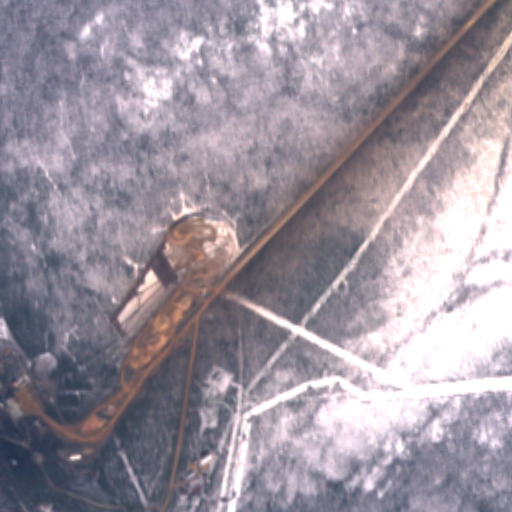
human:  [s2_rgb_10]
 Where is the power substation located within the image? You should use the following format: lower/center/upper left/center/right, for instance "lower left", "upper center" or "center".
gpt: The power substation is located in the lower left of the image.
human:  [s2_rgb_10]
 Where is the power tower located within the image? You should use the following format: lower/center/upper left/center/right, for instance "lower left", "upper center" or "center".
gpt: The power tower is located in the lower left of the image.
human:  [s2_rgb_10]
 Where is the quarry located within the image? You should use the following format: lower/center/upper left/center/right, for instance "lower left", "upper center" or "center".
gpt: The quarry is located in the center of the image.
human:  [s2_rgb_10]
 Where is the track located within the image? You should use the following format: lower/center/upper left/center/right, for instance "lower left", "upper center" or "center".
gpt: There is no track in the image.